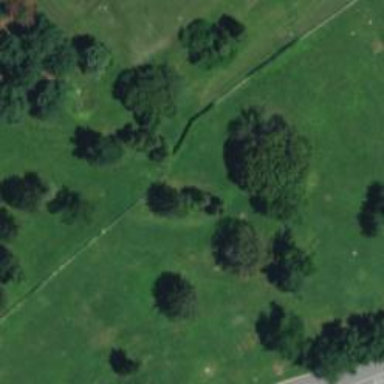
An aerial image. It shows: Disc golf tee.